Field crop: tomato
Growth stage: 1
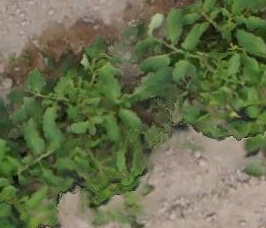
Species: tomato